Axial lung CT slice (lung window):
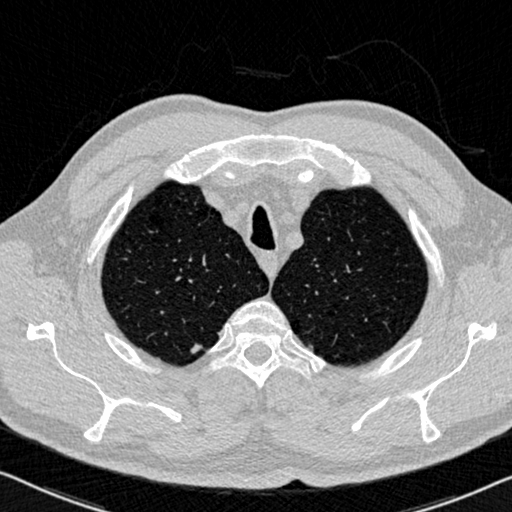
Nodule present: yes
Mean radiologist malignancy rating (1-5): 2.5